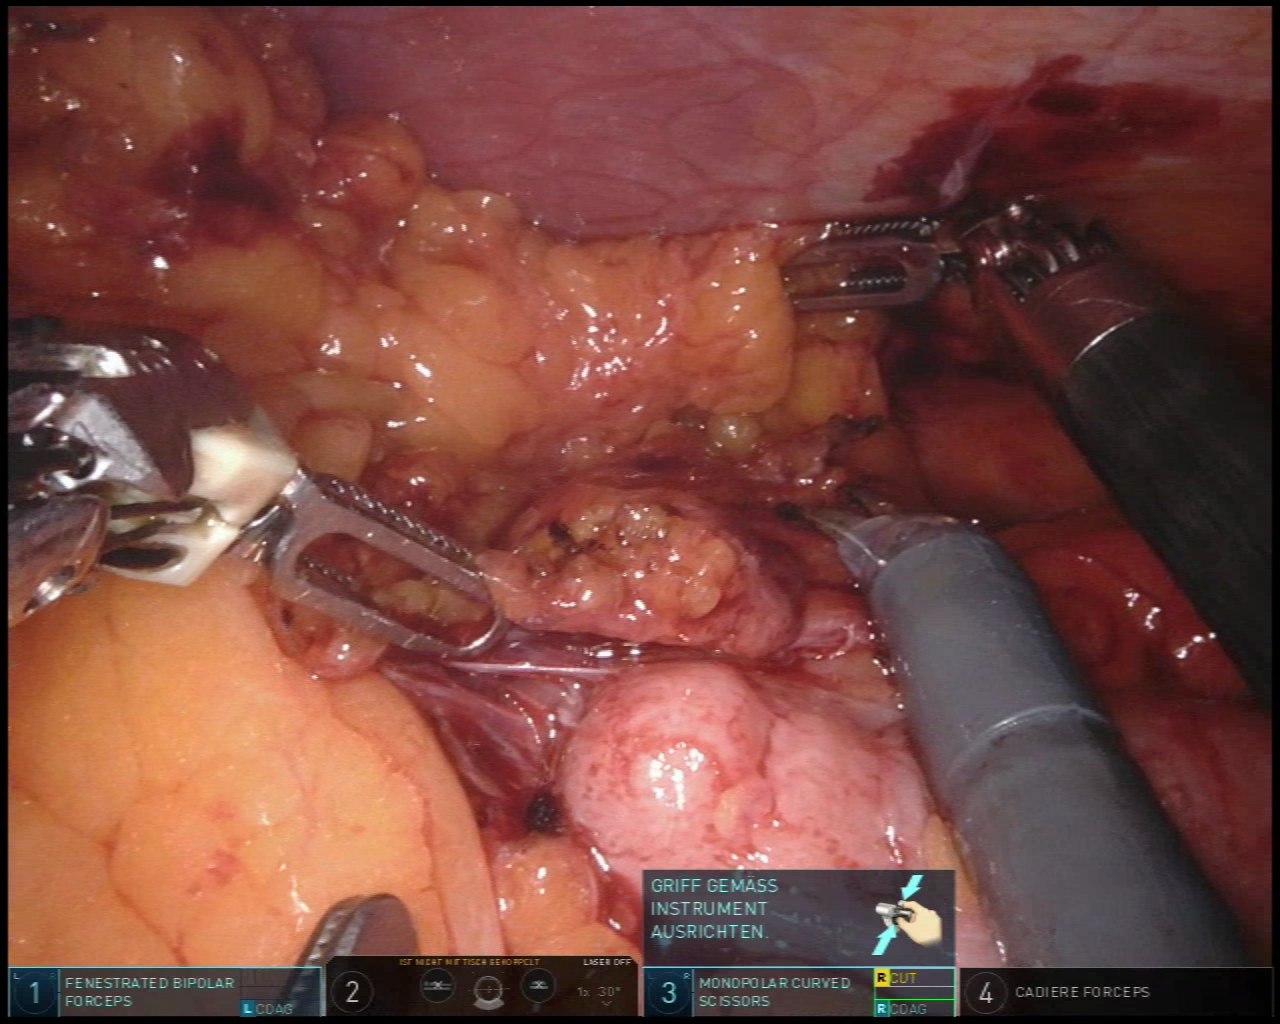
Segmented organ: abdominal_wall
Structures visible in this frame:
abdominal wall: yes
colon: yes
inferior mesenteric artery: no
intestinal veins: no
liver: no
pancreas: no
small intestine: no
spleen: no
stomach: no
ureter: no
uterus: no
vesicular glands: no